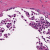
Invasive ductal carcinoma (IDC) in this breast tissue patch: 0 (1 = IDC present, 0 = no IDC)